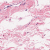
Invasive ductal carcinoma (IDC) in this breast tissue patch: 0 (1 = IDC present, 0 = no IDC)